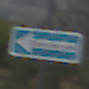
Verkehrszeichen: EinbahnstrasseLinksweisend
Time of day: Midday
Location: Outdoor (Nature)
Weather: PartlyCloudy
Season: Autumn
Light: Natural